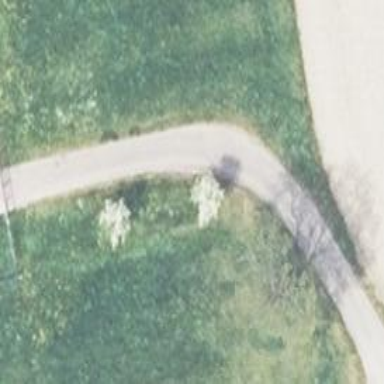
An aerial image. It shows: Driveway.